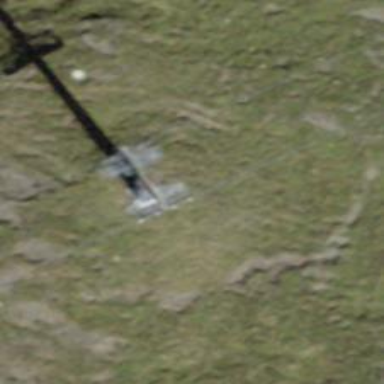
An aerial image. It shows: Pylon used for aerialway.